Question: I am using CSS sprites to build a six-tab-menu. Since the tabs overlap, I decided to use six versions of the image in the sprite, one for each active tab state (one below the other). So I need to change more than one tab for each state because of adjacent overlaps, so I might as well just change the position of all of them.
In the menu each link in the menu has its own CSS background defined from the sprite image. It all fits together nicely.
What I'd like to do is add a class to the body that would change the position of all the link backgrounds without having to define the so that the horizontal position can be inherited. This way I only need to define six more classes to make it work instead six of them for each state (=36).
Some equivalent of 'background-position:inherit -94px'.
I can do it easily with jQuery, but was hoping for a CSS-only solution.

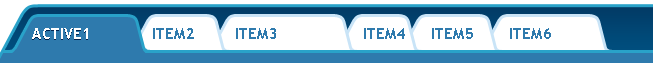
Answer: No it can't be done. Mostly because firefox doesn't support 'background-position-x' and 'background-position-y' though understandable because its not part of the specs.
I had this problem myself not long ago but brief investigation told me it was still not possible.
I am going to asume you have a sprite you want to use for multiple states of the menu. In this case you should just split up the sprite in 2, one for state a and one for state b, and when you add the class you simply switch over to image b with 'background-image'.
It's ofcourse one more image but there really isn't a crossbrowser way to just shift one axis.